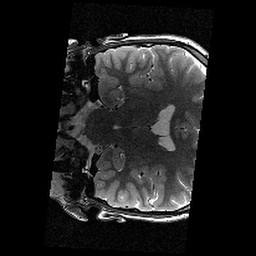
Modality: T2w
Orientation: coronal
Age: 11
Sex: female
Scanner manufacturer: siemens
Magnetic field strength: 3 T
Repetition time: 9.23 s
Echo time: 0.067 s